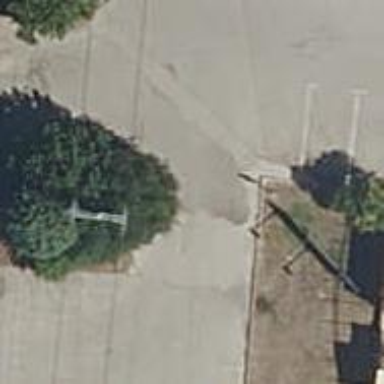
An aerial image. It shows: Concrete power pole.